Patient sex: F
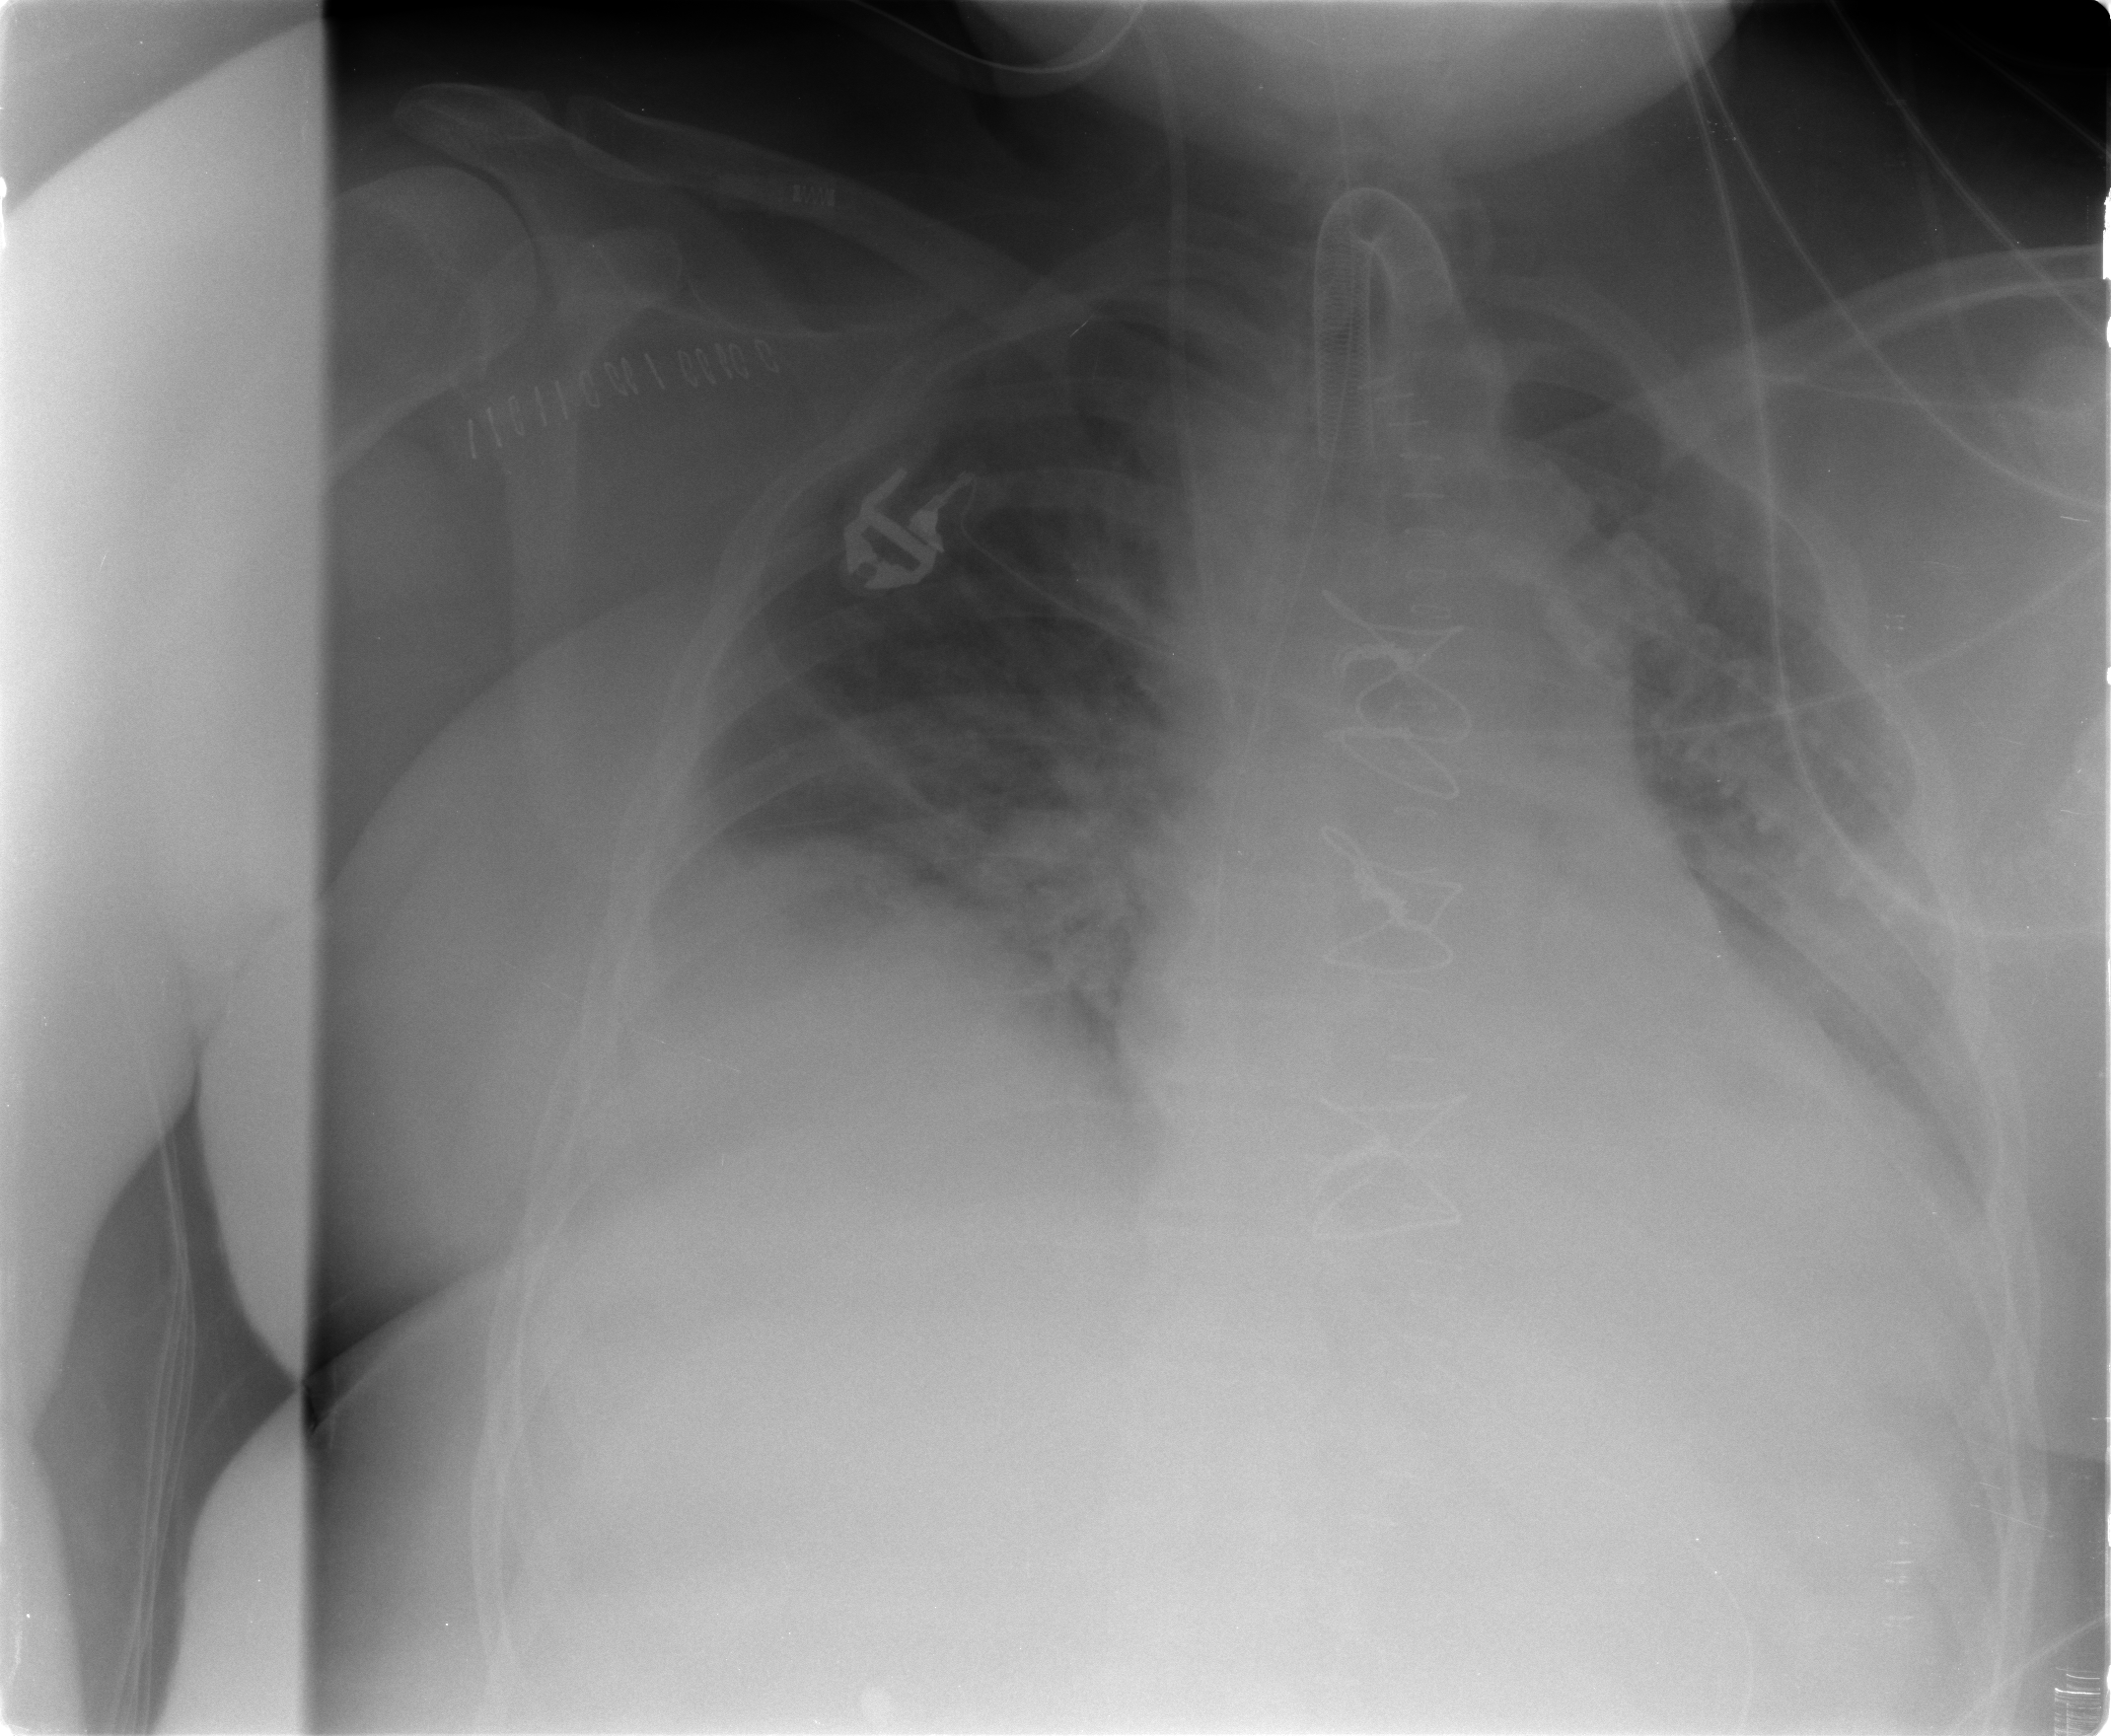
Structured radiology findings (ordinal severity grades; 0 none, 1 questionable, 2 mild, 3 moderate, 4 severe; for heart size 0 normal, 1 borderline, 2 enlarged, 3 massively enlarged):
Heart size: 0
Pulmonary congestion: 1
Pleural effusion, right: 1
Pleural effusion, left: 1
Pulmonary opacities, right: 2
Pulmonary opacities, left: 0
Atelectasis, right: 2
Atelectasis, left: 2